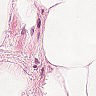
Metastatic tissue present: no